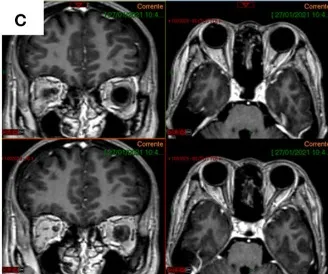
Postoperative MRI showing complete removal of the hemangioma (C).
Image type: radiology (mri)